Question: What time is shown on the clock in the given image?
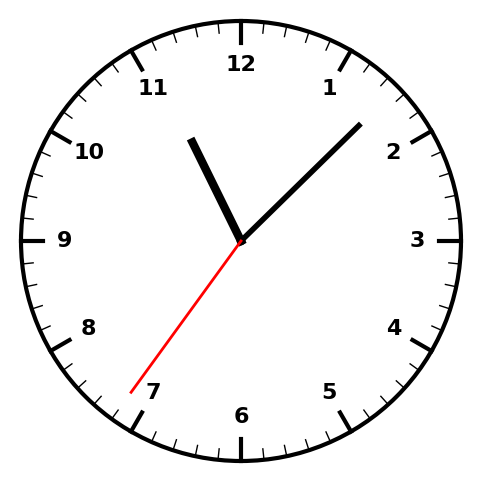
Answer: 11:07:36